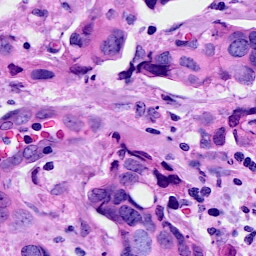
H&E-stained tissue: Breast